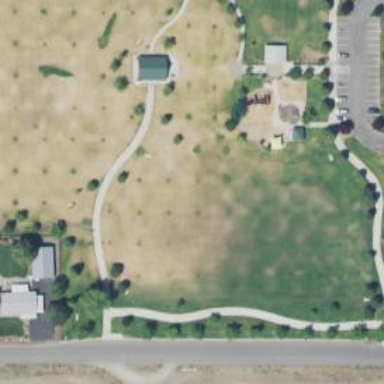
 specifically designed for the sport of disc golf."